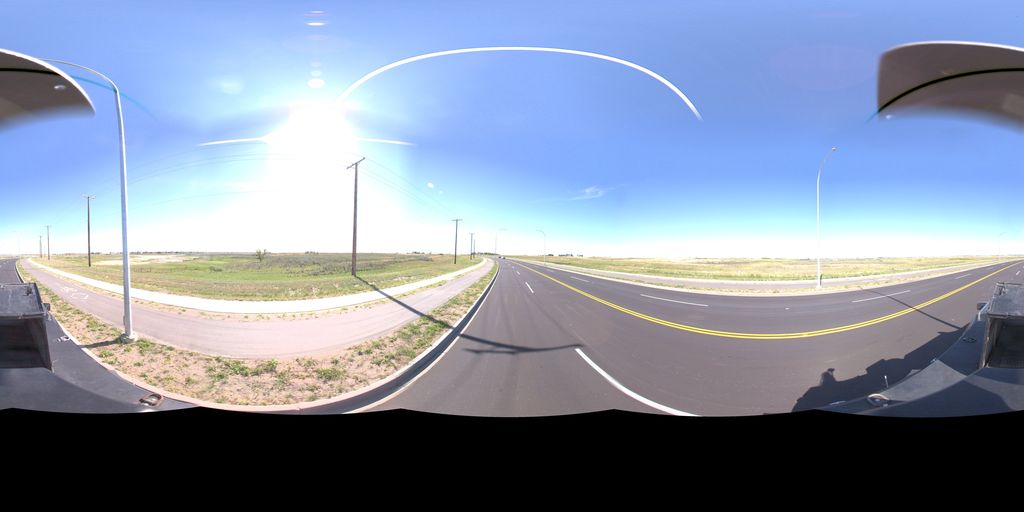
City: saskatoon